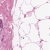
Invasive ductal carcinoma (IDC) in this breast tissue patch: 0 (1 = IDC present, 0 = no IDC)